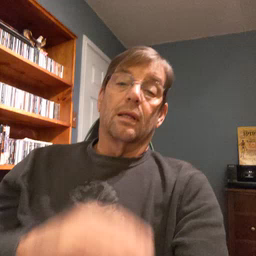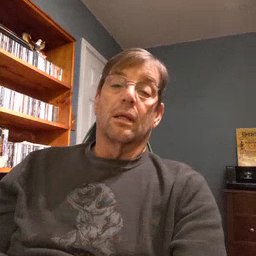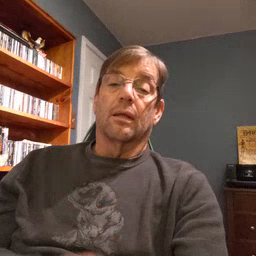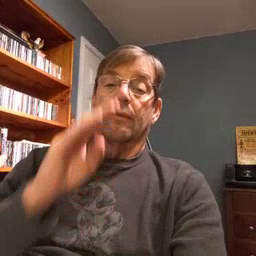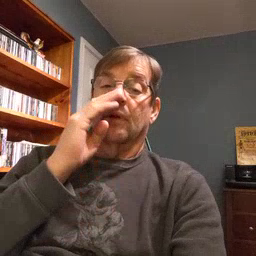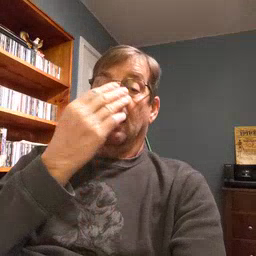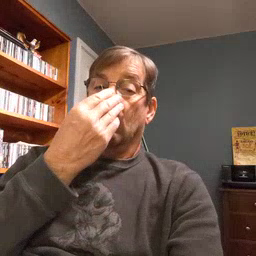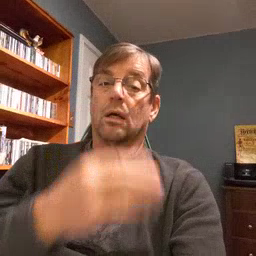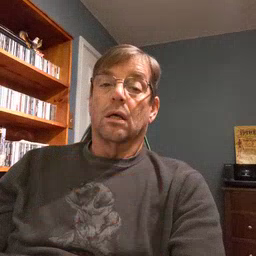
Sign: flower